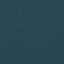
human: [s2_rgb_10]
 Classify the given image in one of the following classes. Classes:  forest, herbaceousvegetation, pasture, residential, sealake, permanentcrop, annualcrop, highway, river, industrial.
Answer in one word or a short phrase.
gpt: SeaLake